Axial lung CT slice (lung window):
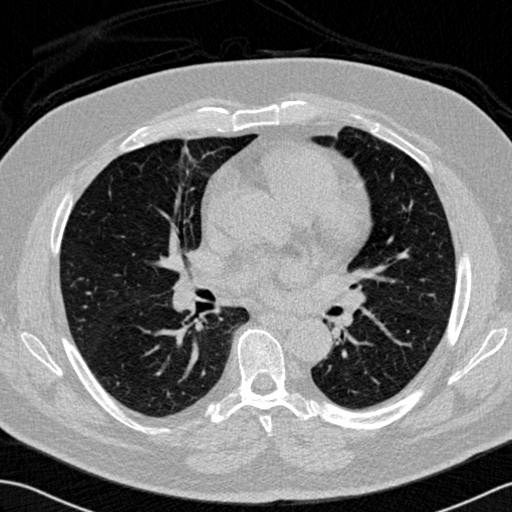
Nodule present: no